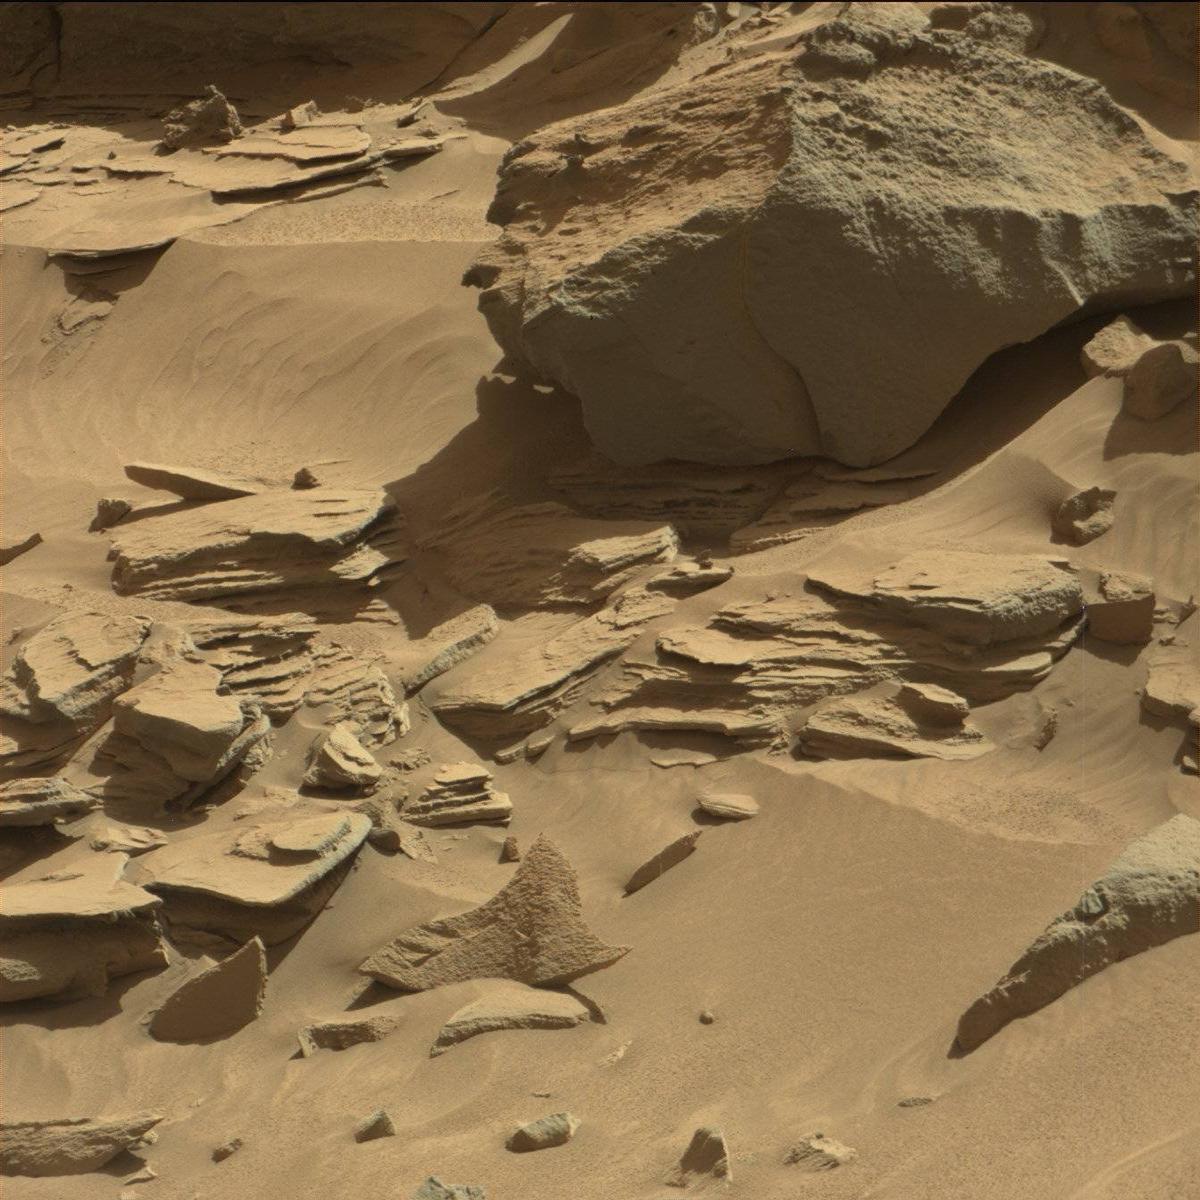
Terrain classes present: Bedrock, Sand / Soil